Question: How can I hide the lines: '[You may use these HTML tags and attributes: <a href="" title=""> <abbr title=""> <acronym title=""> <b> <blockquote cite=""> <cite> <code> <del datetime=""> <em> <i> <q cite=""> <strike> <strong>"]'
in wordpress?

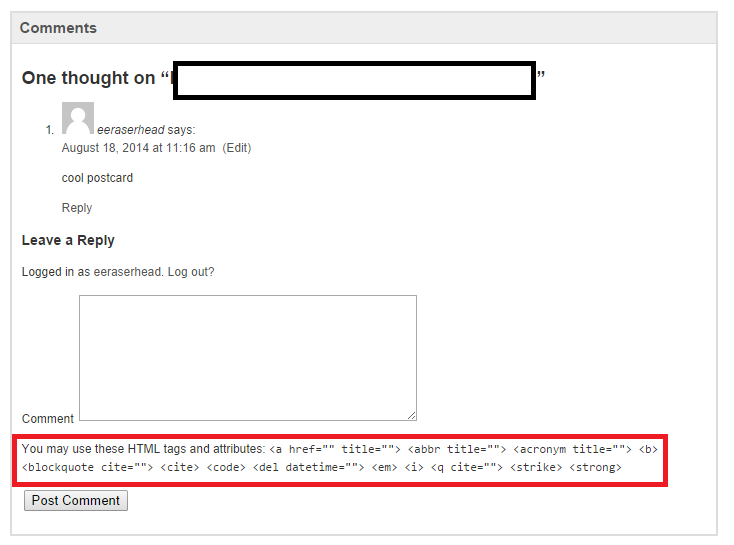
Answer: Add the following to your style sheet should work:
'''
#respond form p.form-allowed-tags
{
display:none;
}
'''